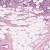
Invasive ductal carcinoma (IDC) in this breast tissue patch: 1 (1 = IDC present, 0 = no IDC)